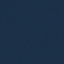
Land use / land cover: SeaLake